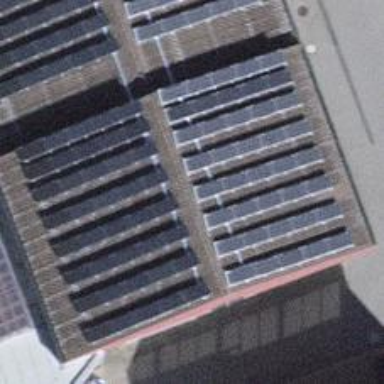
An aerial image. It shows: Solar photovoltaic panel generator.